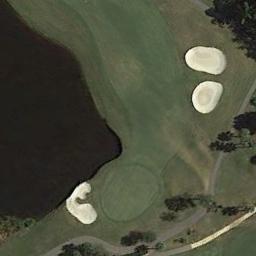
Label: golf_course